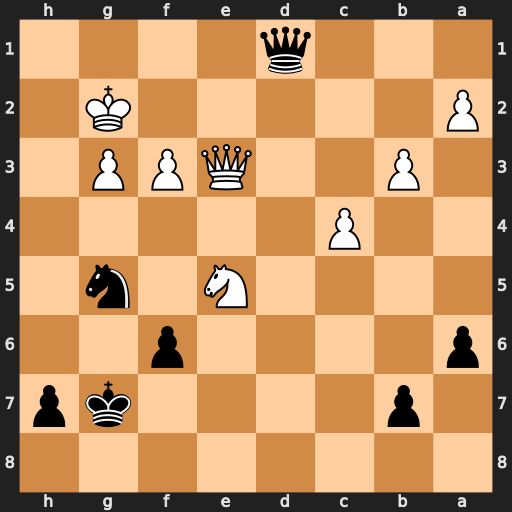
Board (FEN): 8/1p4kp/p4p2/4N1n1/2P5/1P2QPP1/P5K1/3q4
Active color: b
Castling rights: -
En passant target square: -
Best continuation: Qc2+ Qf2 Qxf2+ Kxf2 fxe5